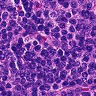
Metastatic tissue present: no